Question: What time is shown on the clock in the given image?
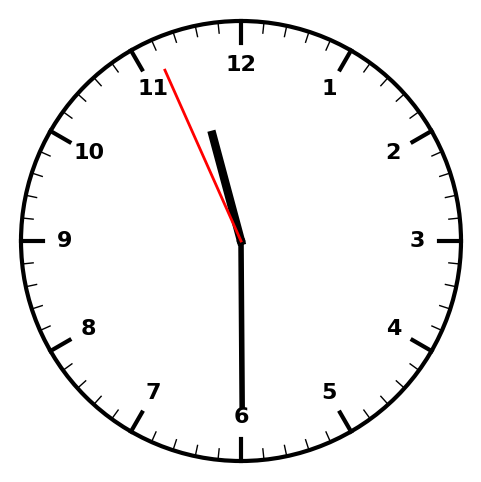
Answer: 11:29:56